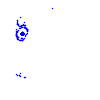
Particle: kaon